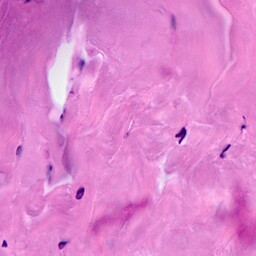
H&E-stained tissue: Breast